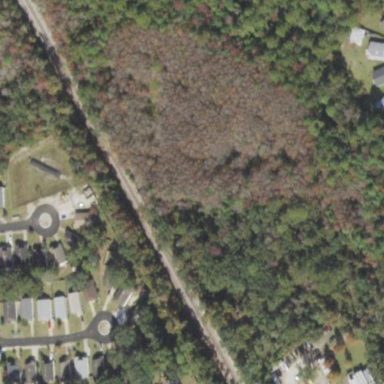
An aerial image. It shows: Mixed leaf woodland.